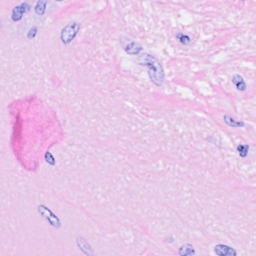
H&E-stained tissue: Breast